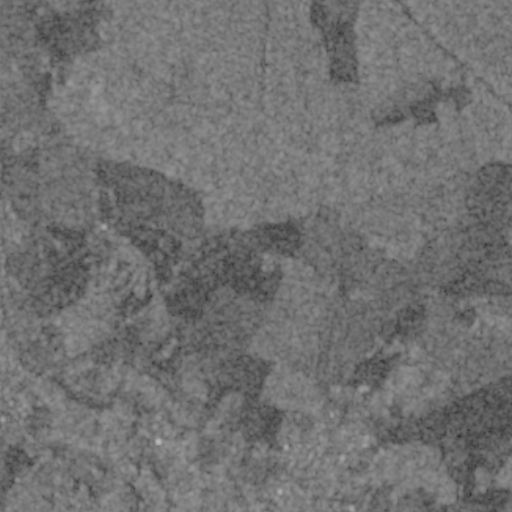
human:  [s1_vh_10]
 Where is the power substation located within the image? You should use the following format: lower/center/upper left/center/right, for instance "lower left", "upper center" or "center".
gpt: The power substation is located in the lower right of the image.
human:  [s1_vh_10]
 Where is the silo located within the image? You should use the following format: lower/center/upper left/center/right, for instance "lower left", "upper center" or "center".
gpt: The silo is located in the lower right of the image.
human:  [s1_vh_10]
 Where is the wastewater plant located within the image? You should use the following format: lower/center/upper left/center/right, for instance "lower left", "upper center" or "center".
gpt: The wastewater plant is located in the lower left of the image.
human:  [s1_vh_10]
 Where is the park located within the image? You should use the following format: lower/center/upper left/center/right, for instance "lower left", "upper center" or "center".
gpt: There is no park in the image.

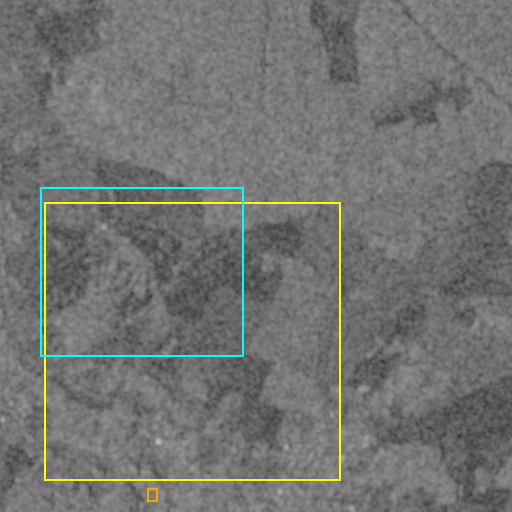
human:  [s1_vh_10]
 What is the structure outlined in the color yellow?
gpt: The structure outlined in yellow is a crop field.
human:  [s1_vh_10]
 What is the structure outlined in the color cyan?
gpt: The structure outlined in cyan is a park.
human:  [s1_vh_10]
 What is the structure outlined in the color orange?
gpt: The structure outlined in orange is a wastewater plant.
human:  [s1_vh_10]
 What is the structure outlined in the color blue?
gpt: There is no blue outline.